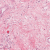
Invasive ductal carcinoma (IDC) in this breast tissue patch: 0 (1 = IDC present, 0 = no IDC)